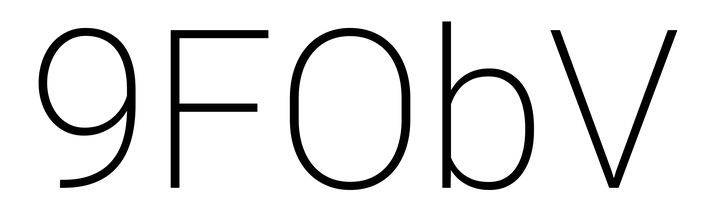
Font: Roboto_ExtraLight